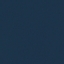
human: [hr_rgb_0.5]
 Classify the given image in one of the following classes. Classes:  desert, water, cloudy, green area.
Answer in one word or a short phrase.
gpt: water